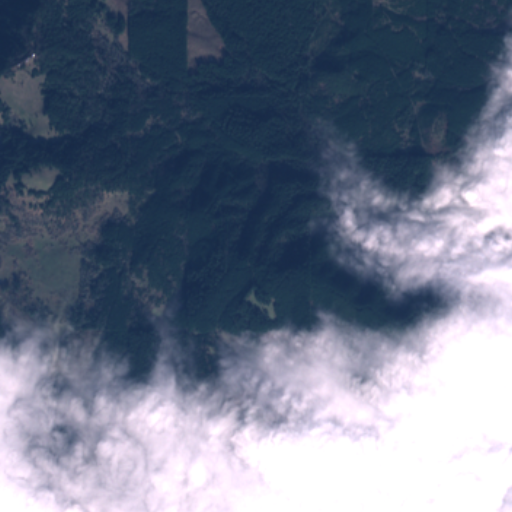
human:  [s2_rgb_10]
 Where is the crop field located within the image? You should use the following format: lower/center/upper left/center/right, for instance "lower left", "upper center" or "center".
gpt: The crop field is located in the lower right of the image.
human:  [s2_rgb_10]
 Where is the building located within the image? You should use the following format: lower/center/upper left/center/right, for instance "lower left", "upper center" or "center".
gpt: There is no building in the image.